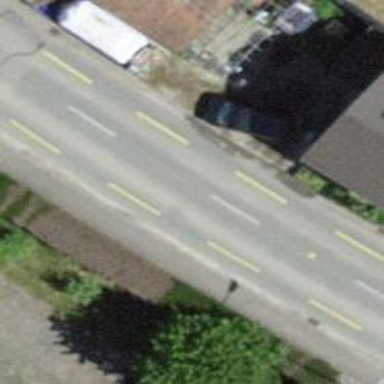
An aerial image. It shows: Tertiary road with lane designated for cyclists on both sides.